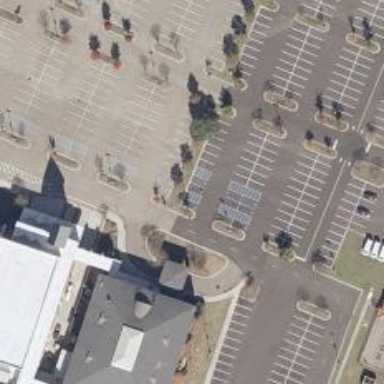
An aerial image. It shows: Parking space is available.